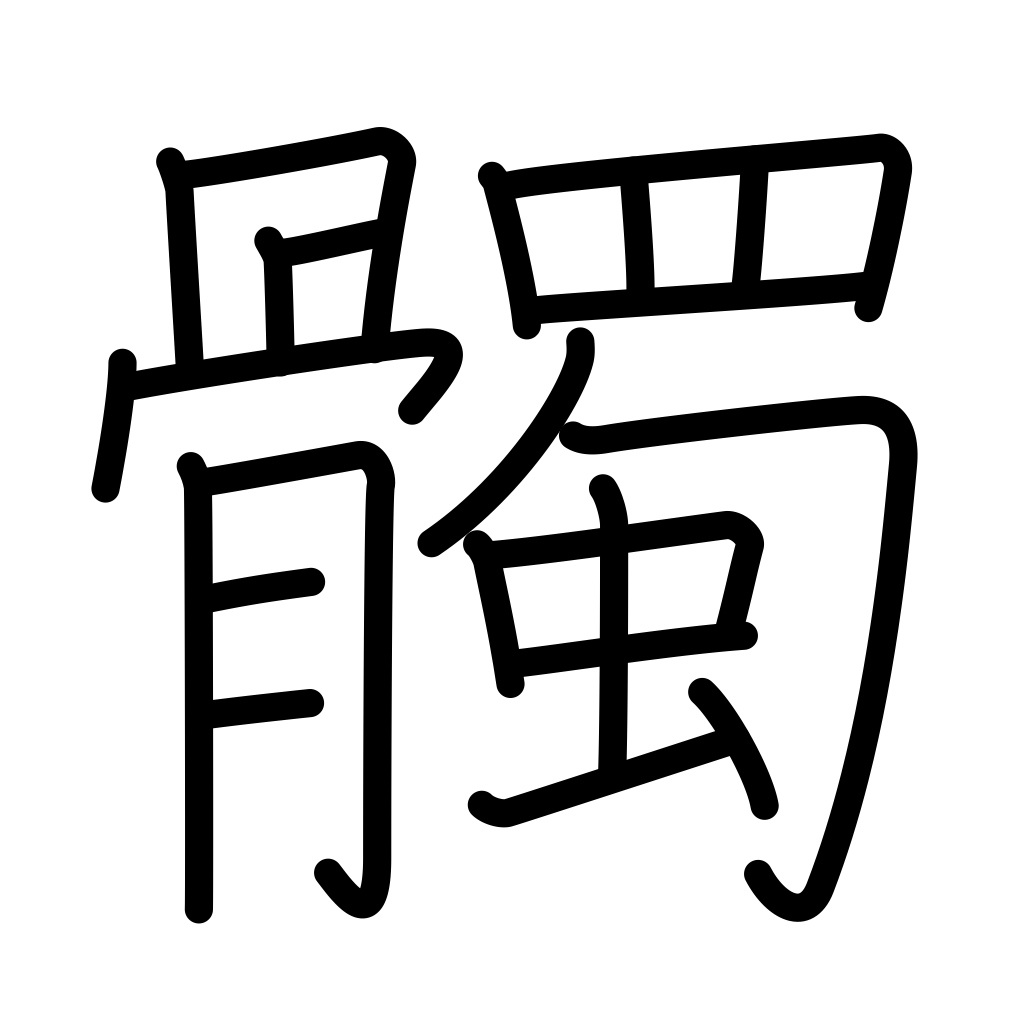
Meaning: skull